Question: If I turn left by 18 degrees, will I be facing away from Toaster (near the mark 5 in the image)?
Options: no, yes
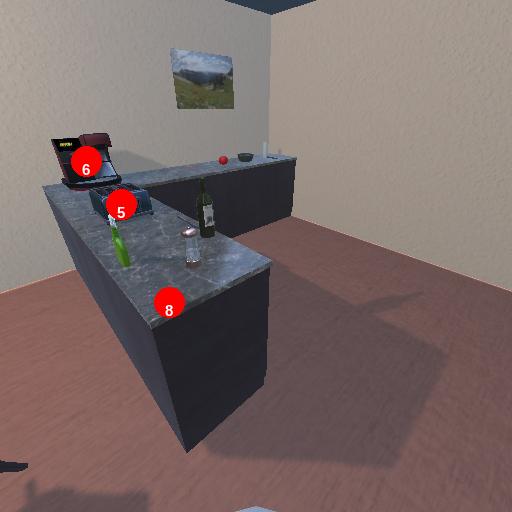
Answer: no